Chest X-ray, PA view. Patient: 48 years old, sex F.
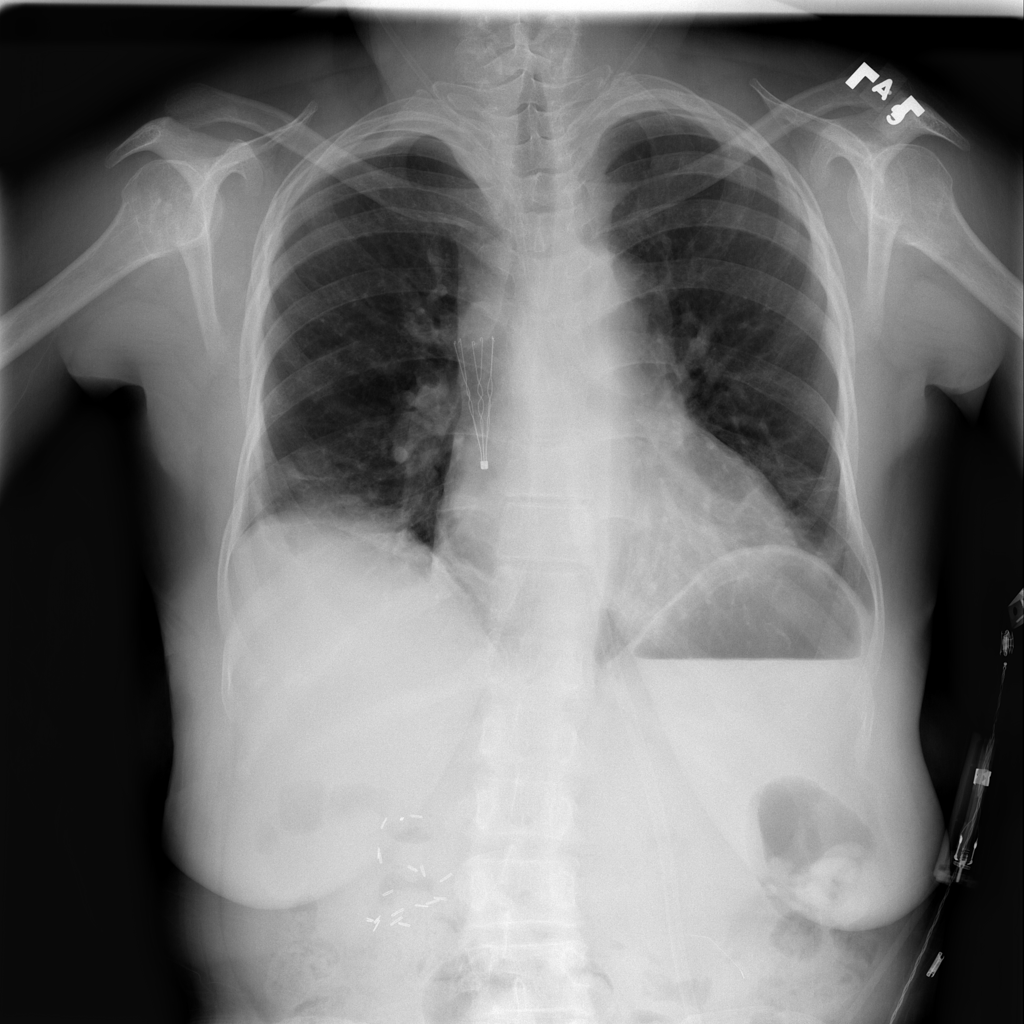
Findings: Atelectasis, Cardiomegaly, Infiltration